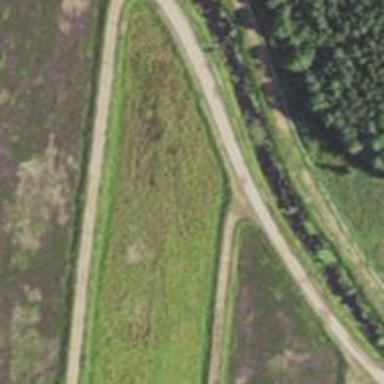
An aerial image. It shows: Track road beside dyke embankment.